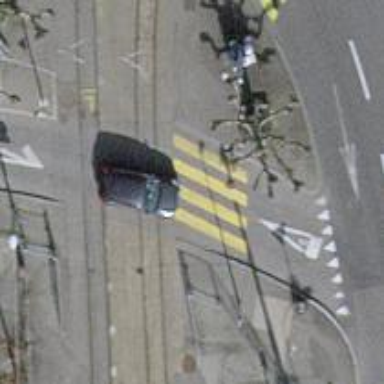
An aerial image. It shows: Uncontrolled zebra crossing on the road.